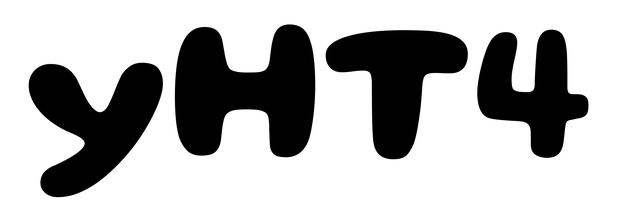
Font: Gluten_Bold